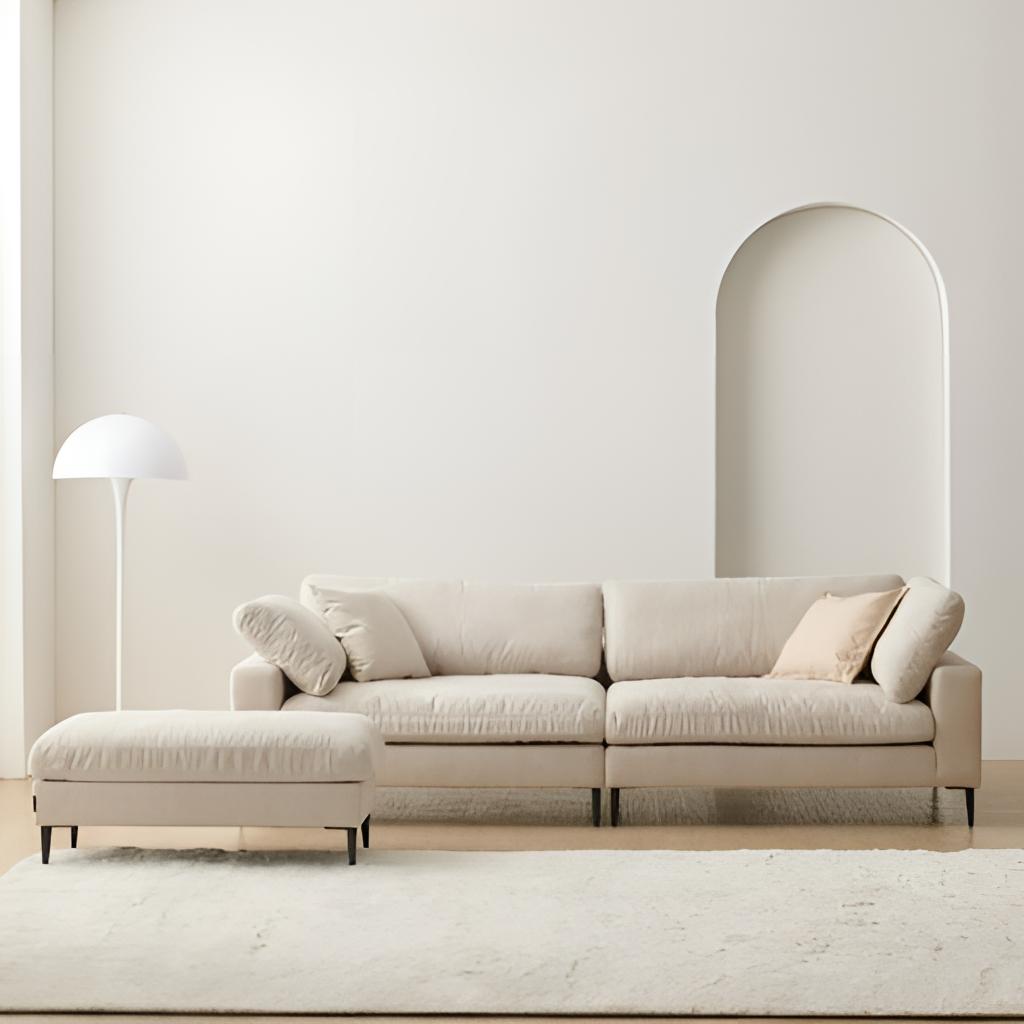
beige fabric sectional sofa, living room, modern, beige paint wallpaper, with solid pattern, wood flooring, with plank pattern